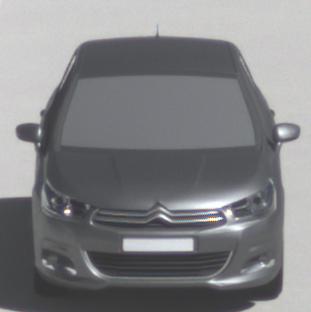
Make: Citroen
Model: C4 VTi 95
Detailed model: C4 (II)
Model produced from: 2012/08
Model produced until: 2013/06
Doors: 5
Color: gray
Road condition: dry road
Daytime: midday
Contrast: high contrast